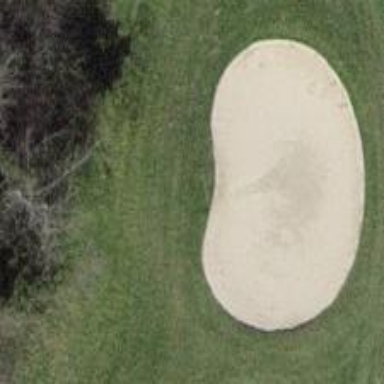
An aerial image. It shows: Golf bunker filled with sandy terrain.